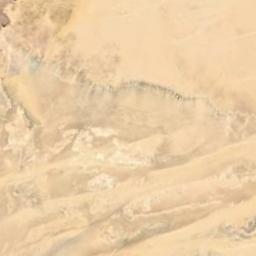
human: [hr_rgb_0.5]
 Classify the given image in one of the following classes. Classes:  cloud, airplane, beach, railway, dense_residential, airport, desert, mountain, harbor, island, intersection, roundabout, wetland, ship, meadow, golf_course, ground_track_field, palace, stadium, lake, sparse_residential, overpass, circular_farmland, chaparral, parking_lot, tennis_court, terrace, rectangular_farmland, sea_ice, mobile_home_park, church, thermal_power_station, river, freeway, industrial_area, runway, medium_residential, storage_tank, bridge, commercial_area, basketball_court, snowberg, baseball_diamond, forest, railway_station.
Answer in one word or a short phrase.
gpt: desert